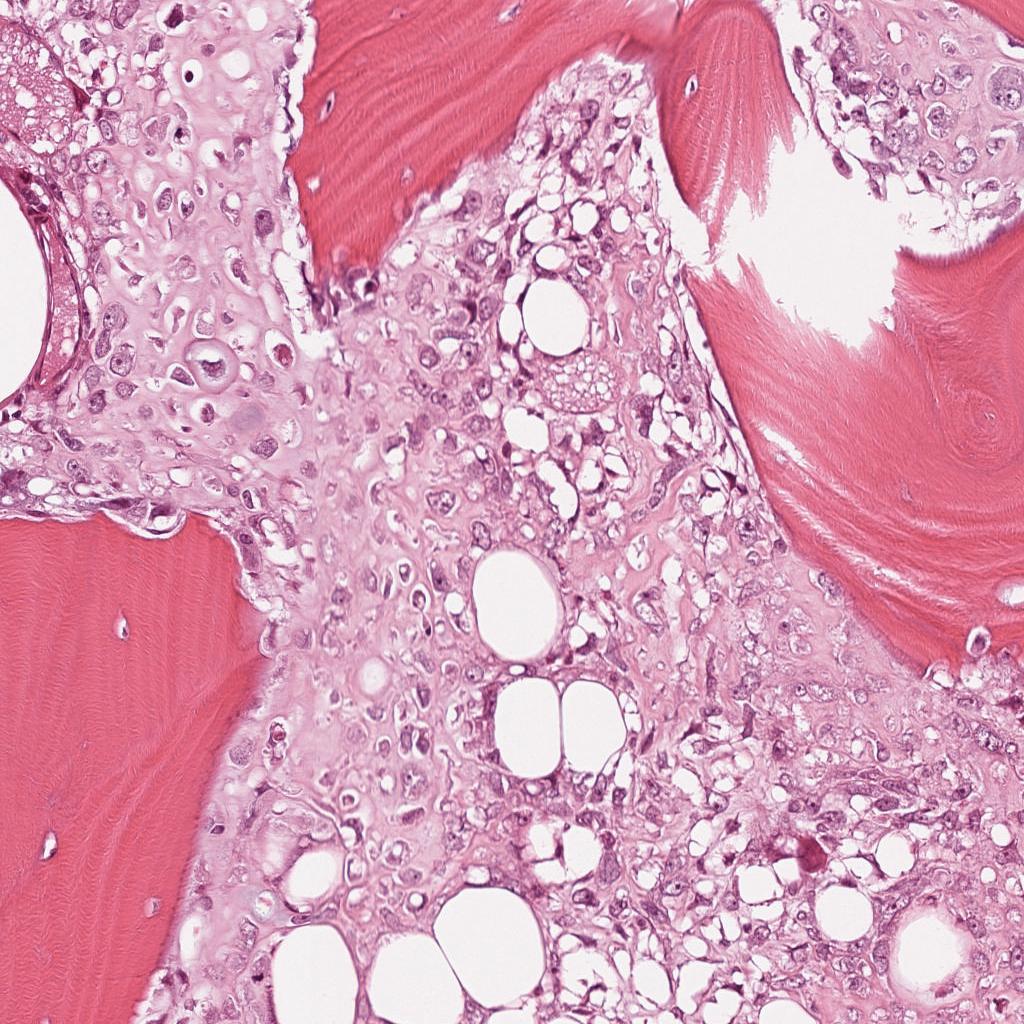
Label: Viable